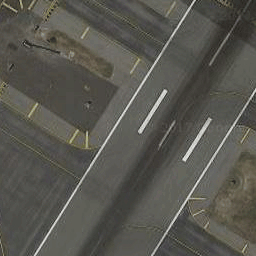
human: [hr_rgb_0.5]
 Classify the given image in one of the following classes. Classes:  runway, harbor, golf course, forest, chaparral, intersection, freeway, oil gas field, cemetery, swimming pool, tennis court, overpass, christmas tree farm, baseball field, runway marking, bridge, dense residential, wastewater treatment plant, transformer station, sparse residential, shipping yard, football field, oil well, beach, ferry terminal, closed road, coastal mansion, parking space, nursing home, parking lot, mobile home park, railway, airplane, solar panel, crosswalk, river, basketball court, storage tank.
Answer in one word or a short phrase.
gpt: runway